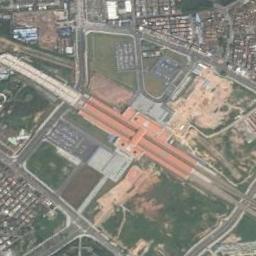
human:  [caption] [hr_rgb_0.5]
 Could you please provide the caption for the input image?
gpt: There is a fully equipped railway station in the city .

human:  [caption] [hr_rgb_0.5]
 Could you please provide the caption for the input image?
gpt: There are many buildings of different shapes beside the railway station .

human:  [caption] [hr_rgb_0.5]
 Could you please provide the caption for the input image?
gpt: The railway station is on the turf next to some buildings .

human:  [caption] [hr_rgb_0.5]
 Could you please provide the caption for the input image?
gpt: The railway station with an orange building is surrounded by some fields  .

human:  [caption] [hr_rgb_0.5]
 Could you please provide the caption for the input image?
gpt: There are some green meadows around the orange railway station .